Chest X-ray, AP view. Patient: 50 years old, sex M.
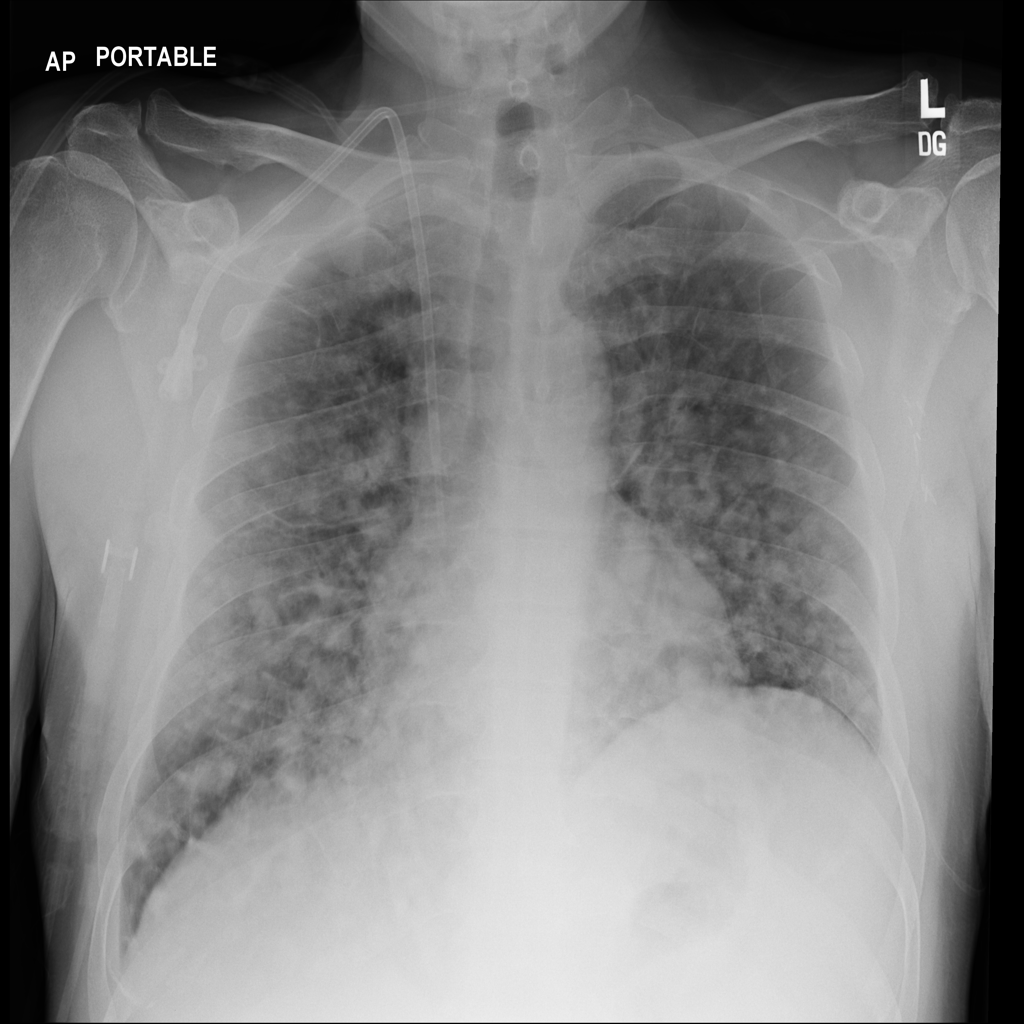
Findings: Infiltration, Nodule